Question: Im writing a compiler for university project, and I would like to transform my Abstract Syntax Tree into a Control Flow Graph(CFG).
Im thinking that the nodes('V') in the CFG should be nodes from the AST. I know algorithmically how to construct the edge set ('G=(V,E)') but Im having a hard time writing the process a bit more formally
I've created this scala style pattern matching (Pseudo):
'''
def edges(n:Node)(nestedin_next: Node) : List[(Node,Node)] =
n match {
case (c_1 :: c_2::tl) => (c1,c2) :: edges(c2::tl)(nestedin_next)++
edges(c_1)(c_2)//recurse
case c_1 :: Nil => (c_1,nestedin_next)::Nil
case i@ IF(_,c1,c2) => (i,c1)::(i,c2)::edges(c1)(nestedin_next)++
edges(c2)(nestedin_next)
case _ => Nil
}
'''
Which should match an AST structure like:
'''
( IF(1,
ASSIGN(x,1), // ia1
ASSIGN(x,2) // ia2
) :: // i1
ASSIGN(y,2) :: // a1
ASSIGN(z,ADD(x,y)) :: //a2
IF(z,
RET(z), //i2r1
assign(z,0):: // i2a1
ret(z) // i2r2
) :://i2
Nil
)
'''
and provide an edgeset like:
'''
{ i1 -> ia1,
i1 -> ia2,
ia1 -> a1,
ia2 -> a1,
a1 -> a2,
a2 -> i2,
i2 -> i2r1
i2-> i2a1
i2a1 -> i2r2
i2r2 -> _|_
i2r1 -> _|_
}
'''

<URL>
Anyone got any hints on how to do this a bit more formally than scala "pseudocode"?
Im thinking something inductive like:
'''
e[[ IF(_,b1,b2) ]] = (if -> b1) + (if -> b2) \cup e[[ b1 ]] \cup e[[ b2 ]]
e[[ b1, b2 ]] = e[[b1]] \cup e[[b2]]
'''
(the above would only give a tree and not a graph though. No edge from edge of then-branch to next statement for example)
EDIT:
I've been reading up on <URL> for scala, and I like the "succ" and "following" approach they use. Nevertheless, I'm having a hard time boiling that down into a more formal description, mostly because of the nifty 'childAttr', 's.next' which hides some of the details that turns ugly when I try to specify it formally.
EDIT2:
I've been through the Dragon Book and "Modern Compiler Implementation in ML" as well as some of the other material from <URL> and some/most mentions data flow and control flow, but never touches much upon HOW to create the CFG in any formal way.
EDIT3:
Via <URL>.
As far as I can see the "way to do it" as per those books is based on a "per statement" of the program more than over the AST and is based on Basic Blocks. Great input nevertheless!
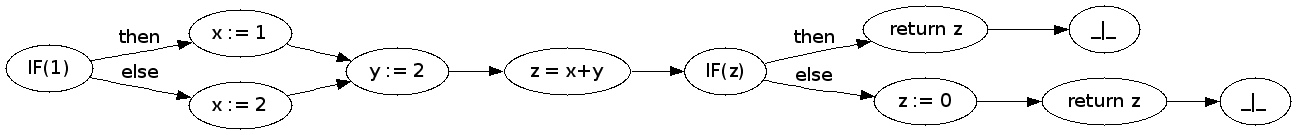
Answer: If your intention is to simply create something that looks a bit more formal, then you could express these matching operations as inference rules using the <URL>. You should express it in terms of a single step of reduction, rather than recursively, because then it is sufficient to simply keep applying these rules until no more can be applied.
That said, this definition is essentially going to say exactly the same thing as your scala code. If you really want to do anything "formal" the properties you need to prove are:
- - -
I don't think your basic blocks approach (rather than a per-statement approach) is necessarily a bad idea, either. It seems perfectly reasonable that if you can match a basic block, you can write a rule that makes assertions about set membership based upon the presence of this match. It seems like the inductive definition you started sketching could work just fine.
Something else interesting might be to try to relate (formally) <URL> and your construction of CFGs. There might already be work in this area, but I only did a cursory google search and didn't find any clearly stated relationship between the two, but intuitively it seems like one should exist.